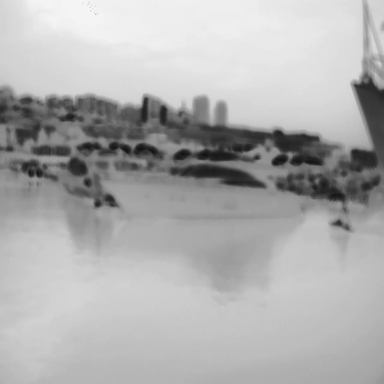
There are two canoes in the infrared image.